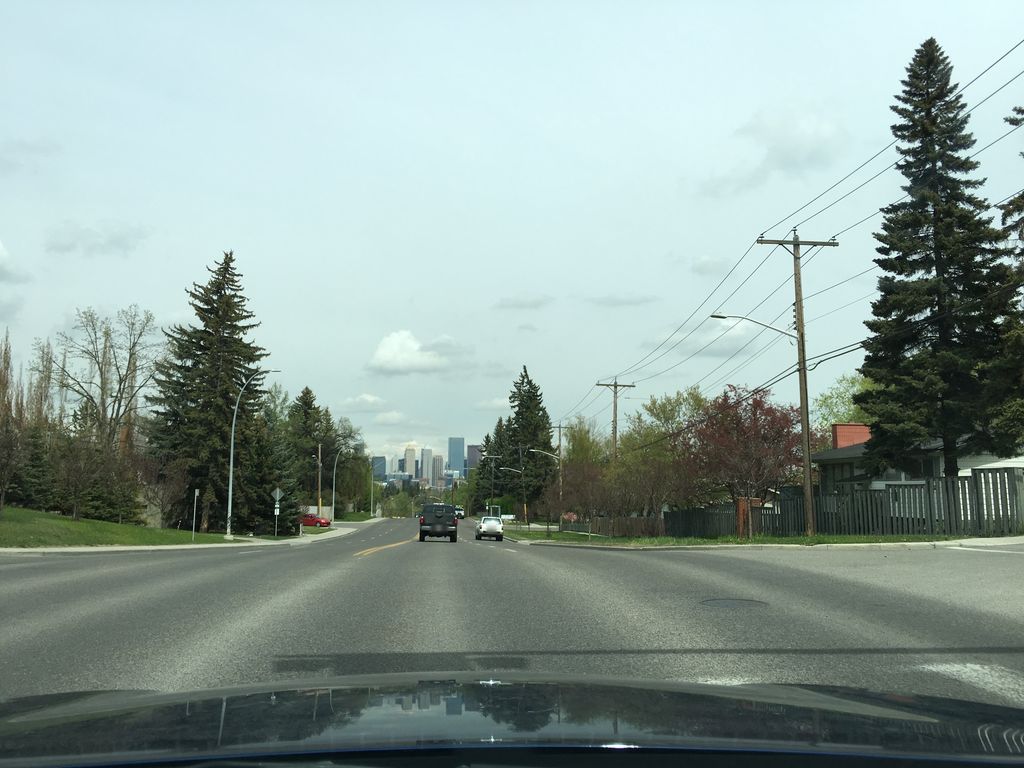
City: calgary